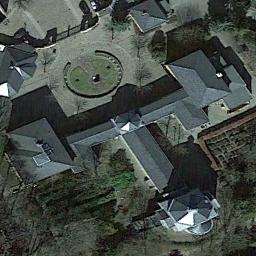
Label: church